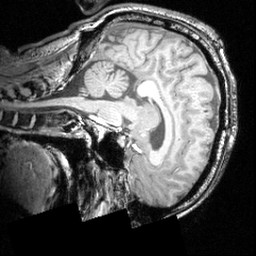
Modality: T1w
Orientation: sagittal
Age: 22
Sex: male
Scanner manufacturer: siemens
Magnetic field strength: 3.951 T
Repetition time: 2.5 s
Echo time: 0.00393 s